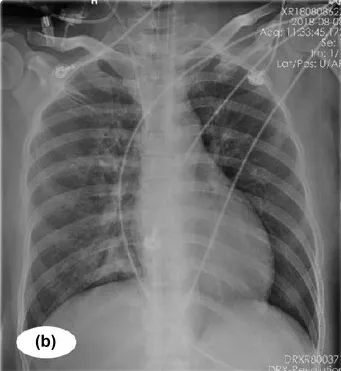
Radiologic examination of the patient. (b and c) Chest posteroanterior shows interstitial and alveolar oedema improved.
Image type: radiology (x_ray)